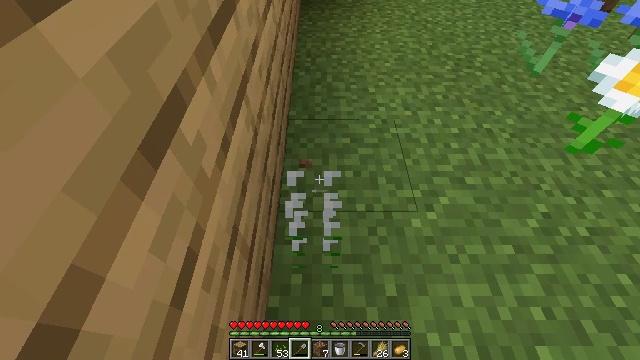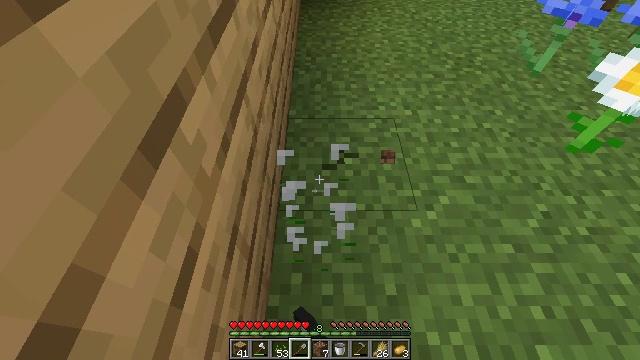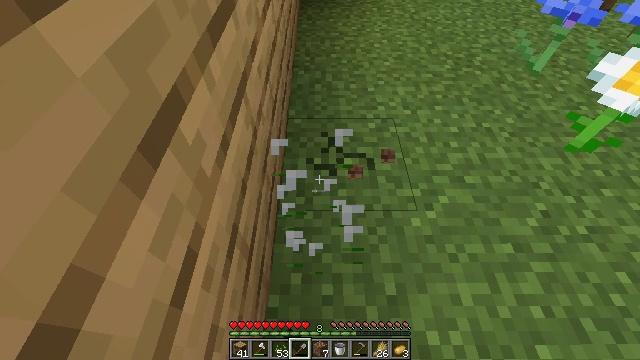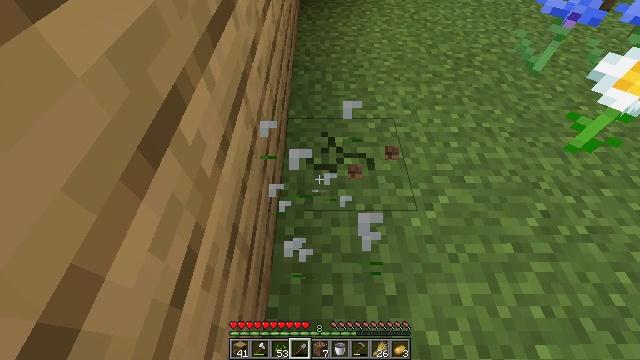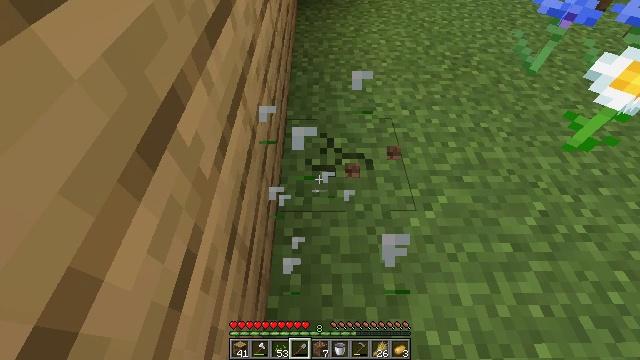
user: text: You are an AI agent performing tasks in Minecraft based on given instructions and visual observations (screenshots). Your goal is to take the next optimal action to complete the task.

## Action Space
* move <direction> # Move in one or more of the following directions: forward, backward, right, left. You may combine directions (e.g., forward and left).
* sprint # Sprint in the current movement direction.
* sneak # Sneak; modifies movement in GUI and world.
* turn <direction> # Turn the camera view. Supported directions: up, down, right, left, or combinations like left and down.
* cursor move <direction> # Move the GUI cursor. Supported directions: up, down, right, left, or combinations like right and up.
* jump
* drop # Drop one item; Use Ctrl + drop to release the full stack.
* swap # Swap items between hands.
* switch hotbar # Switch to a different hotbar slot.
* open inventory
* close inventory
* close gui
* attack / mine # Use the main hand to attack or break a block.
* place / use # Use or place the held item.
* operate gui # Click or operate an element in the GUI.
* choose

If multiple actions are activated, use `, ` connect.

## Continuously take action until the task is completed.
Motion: motion action
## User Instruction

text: Mine the oxeye daisy flower.
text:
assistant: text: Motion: attack / mine
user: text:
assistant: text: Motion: attack / mine
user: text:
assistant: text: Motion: no_op
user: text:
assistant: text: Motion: no_op
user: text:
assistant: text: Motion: no_op